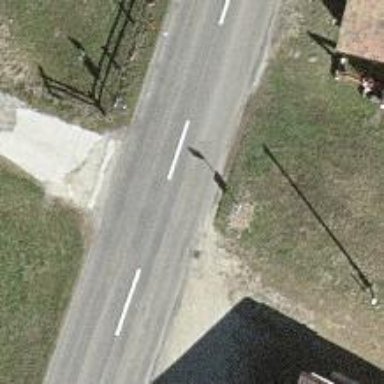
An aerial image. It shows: Bus stop along the road.